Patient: sex F, age 36
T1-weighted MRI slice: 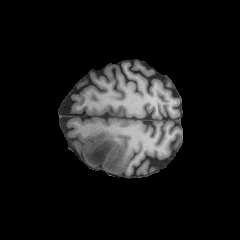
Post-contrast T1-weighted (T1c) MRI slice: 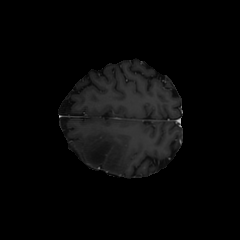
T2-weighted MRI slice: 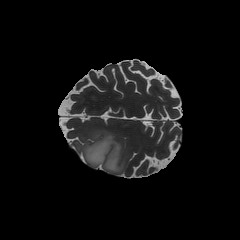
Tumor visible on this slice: yes
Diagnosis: Astrocytoma, IDH-mutant
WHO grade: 3